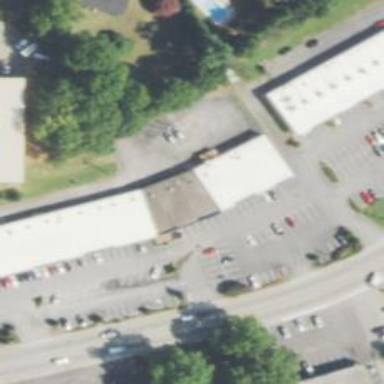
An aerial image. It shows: Healthcare clinic is depicted in the image.